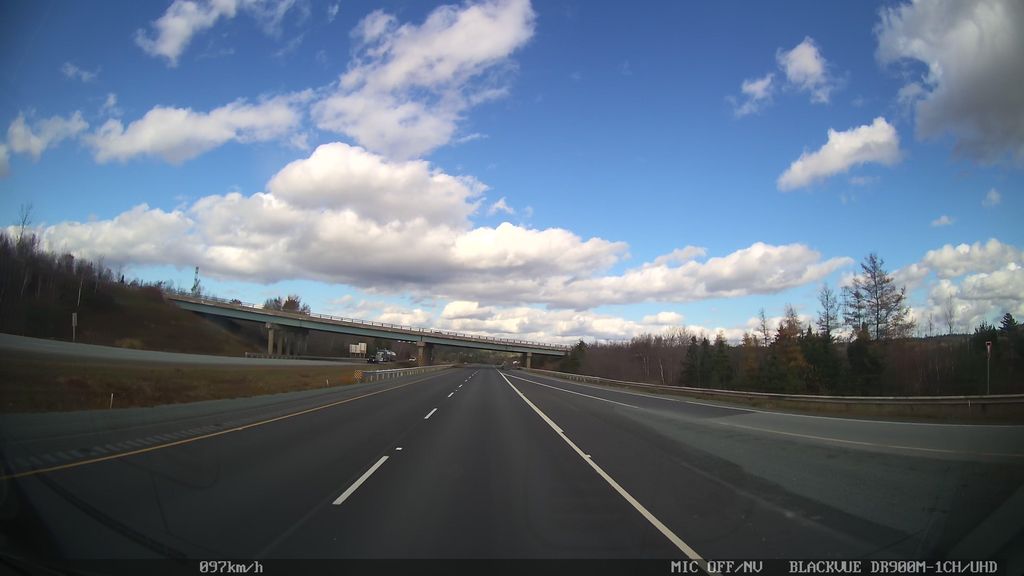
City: halifax